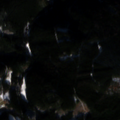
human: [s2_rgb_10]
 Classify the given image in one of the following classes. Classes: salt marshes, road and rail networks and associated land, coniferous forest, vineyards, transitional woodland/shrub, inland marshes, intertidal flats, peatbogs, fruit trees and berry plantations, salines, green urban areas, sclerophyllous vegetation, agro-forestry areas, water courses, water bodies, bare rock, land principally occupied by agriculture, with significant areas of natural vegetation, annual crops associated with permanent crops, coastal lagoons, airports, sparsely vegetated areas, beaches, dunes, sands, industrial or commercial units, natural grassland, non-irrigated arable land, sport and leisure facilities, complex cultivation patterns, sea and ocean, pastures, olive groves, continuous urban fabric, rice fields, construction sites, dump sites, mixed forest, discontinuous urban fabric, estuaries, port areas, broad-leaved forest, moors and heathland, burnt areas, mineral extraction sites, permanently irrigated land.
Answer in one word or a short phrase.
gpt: pastures, coniferous forest, mixed forest